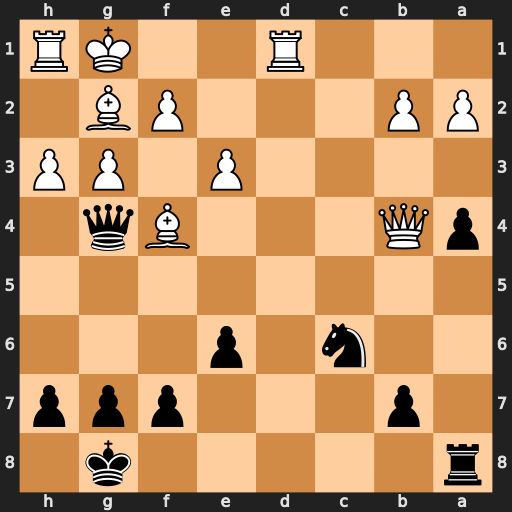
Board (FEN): r5k1/1p3ppp/2n1p3/8/pQ3Bq1/4P1PP/PP3PB1/3R2KR
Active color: b
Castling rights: -
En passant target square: -
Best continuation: Qxd1+ Kh2 Qxh1+ Kxh1 Nxb4